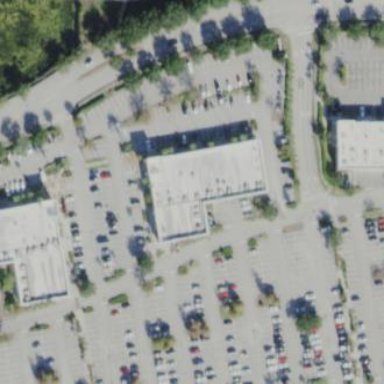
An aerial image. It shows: Commercial building.